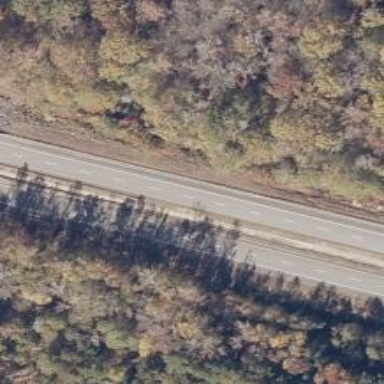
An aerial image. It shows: Asphalt dual carriageway categorized as trunk highway.